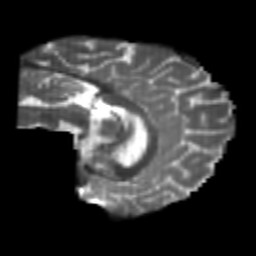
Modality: T2w
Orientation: sagittal
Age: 23
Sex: male
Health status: healthy
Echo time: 0.074 s